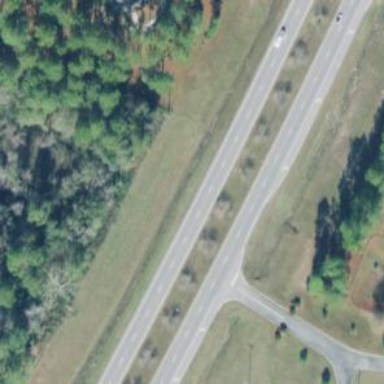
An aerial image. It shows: Dual carriageway expressway with asphalt surface. It is classified as trunk highway.